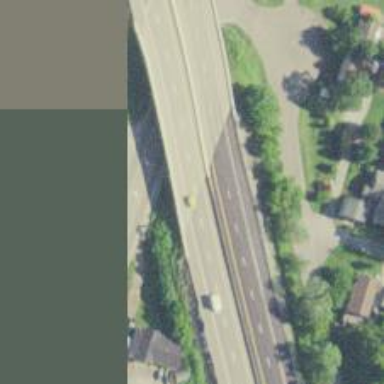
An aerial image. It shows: Bridge over motorway.